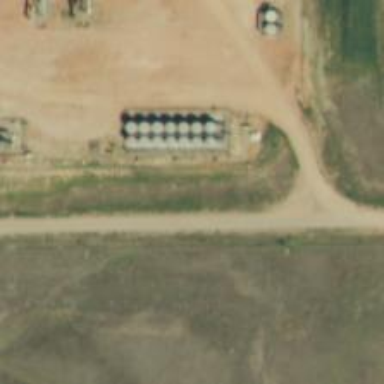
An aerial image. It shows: Storage tank that is man-made.